Field crop: maize
Growth stage: 2
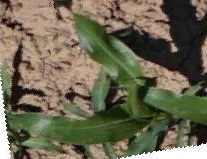
Species: maize